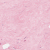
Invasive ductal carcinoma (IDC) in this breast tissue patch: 0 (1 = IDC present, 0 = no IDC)